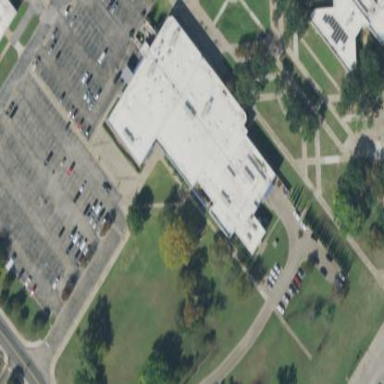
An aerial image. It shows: College building.